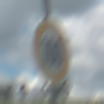
Verkehrszeichen: Geschwindigkeit100
Umgebung: Outdoor, Nature
Tageszeit: Midday
Wetter: PartlyCloudy
Licht: Natural
Jahreszeit: NotSpecified
Kontrast: HighContrast